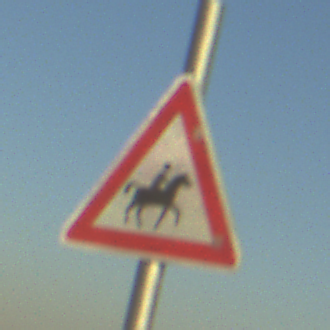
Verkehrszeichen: ReiterLinks
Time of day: SunriseSunset
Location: Outdoor (Nature)
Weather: Clear
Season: NotSpecified
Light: Natural